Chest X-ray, AP view. Patient: 68 years old, sex F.
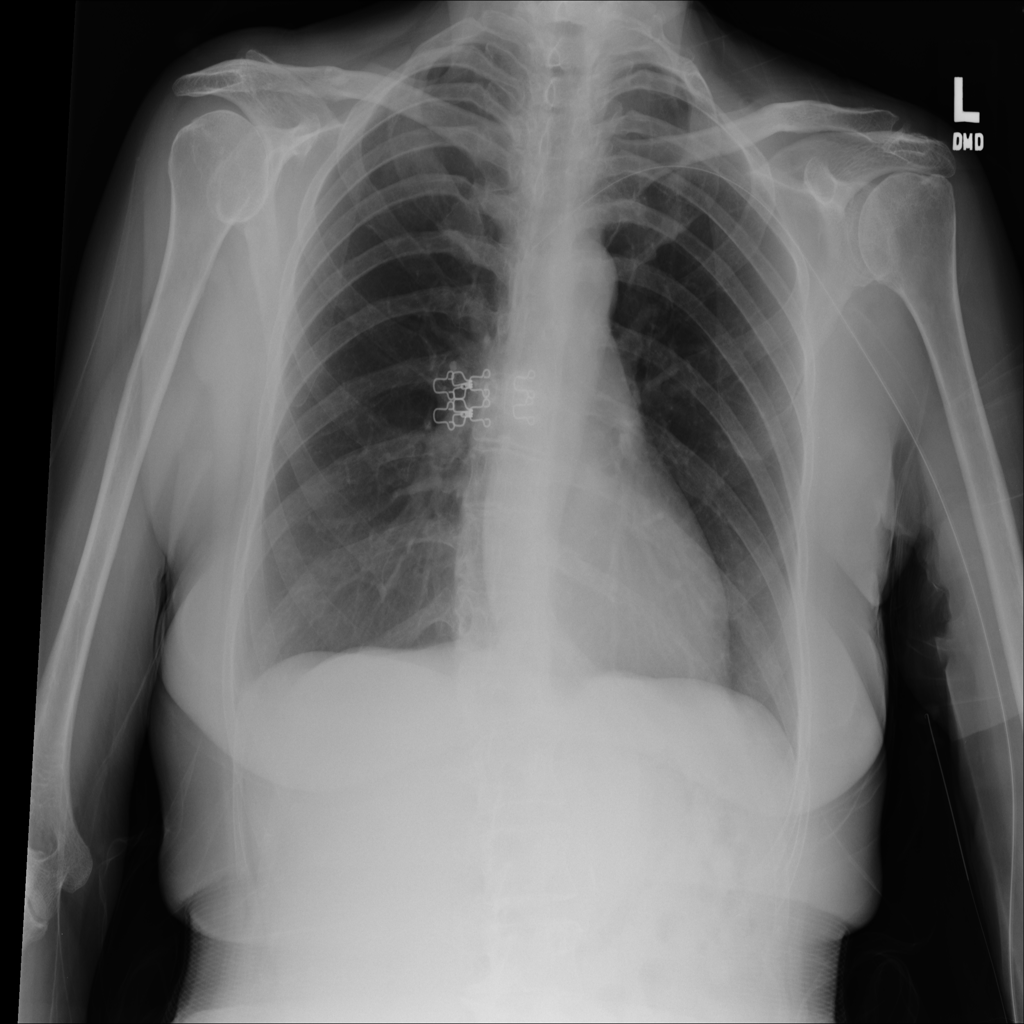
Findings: No Finding